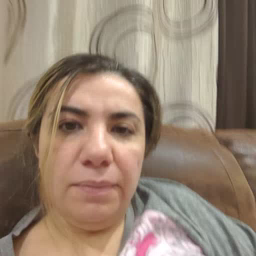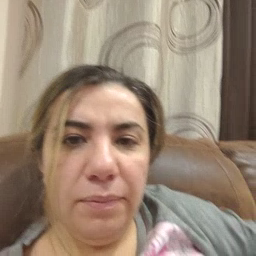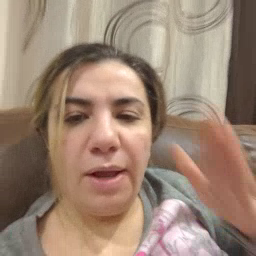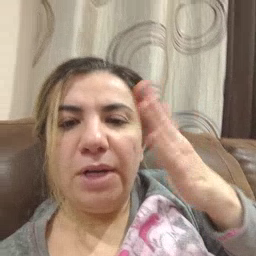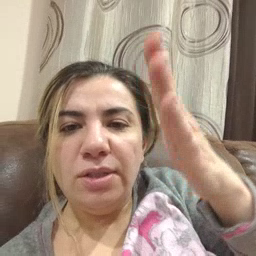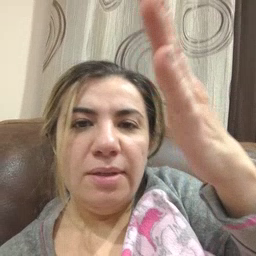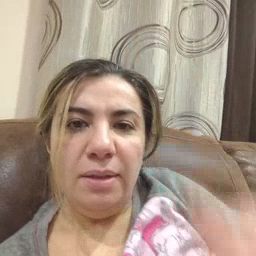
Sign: fish